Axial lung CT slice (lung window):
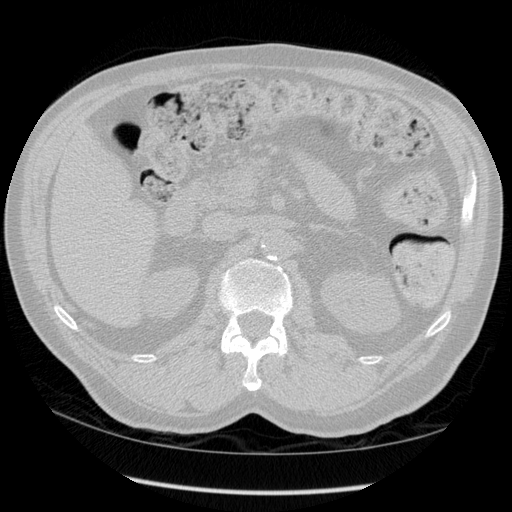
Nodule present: no